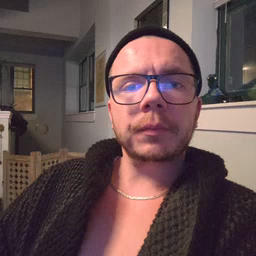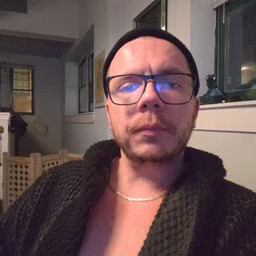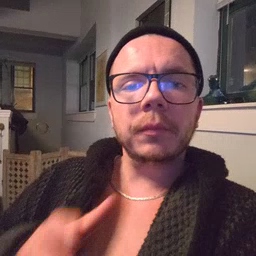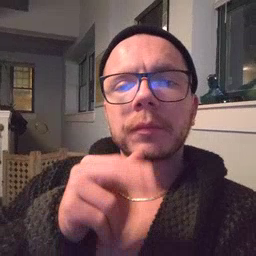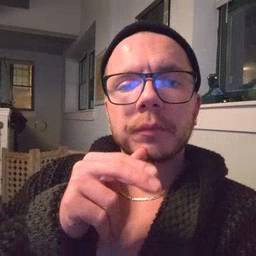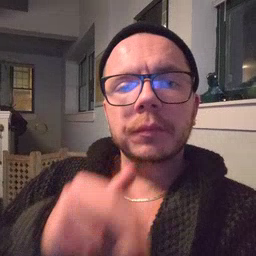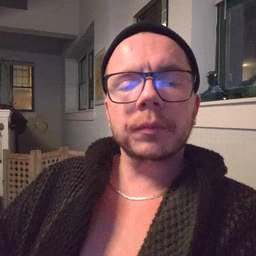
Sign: hen